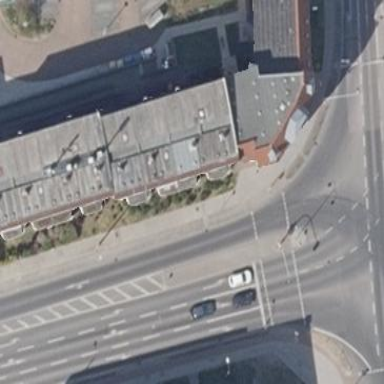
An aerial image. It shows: Unique apartment building with double saltbox roof shape.